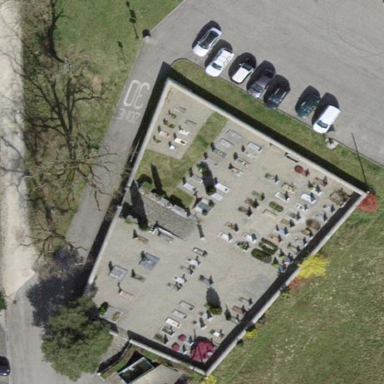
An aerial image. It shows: Cemetery.